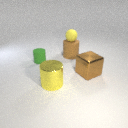
large brown metal cube in front of small green rubber cylinder